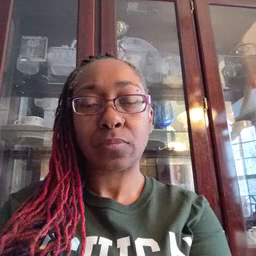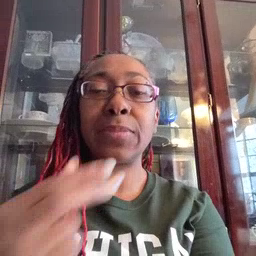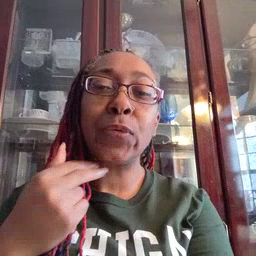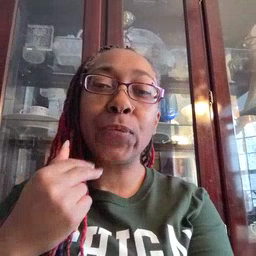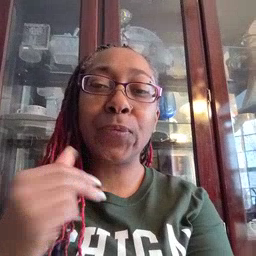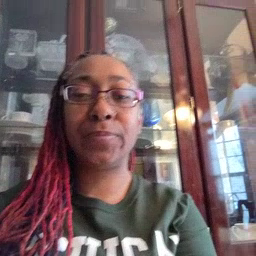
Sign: cute